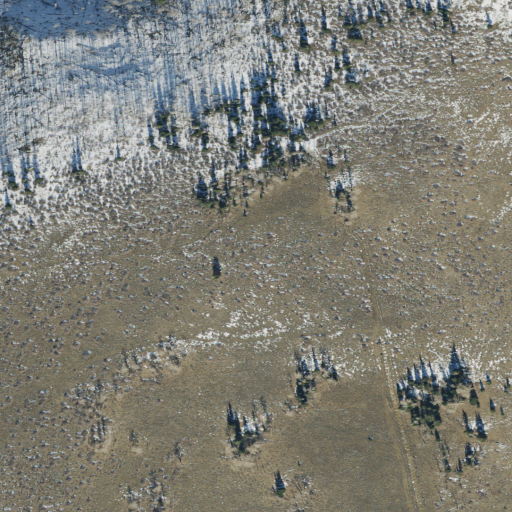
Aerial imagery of mountain in Utah named Gentry Mountain containing shrub, deciduous forest, mixed forest, evergreen forest, and open development